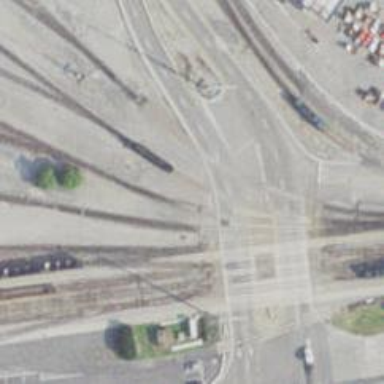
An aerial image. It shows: Railway level crossing.